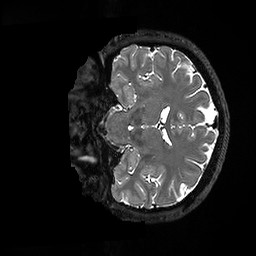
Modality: T2w
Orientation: coronal
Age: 35
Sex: male
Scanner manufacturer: ge
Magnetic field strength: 3 T
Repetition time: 3.202 s
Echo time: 0.06636 s